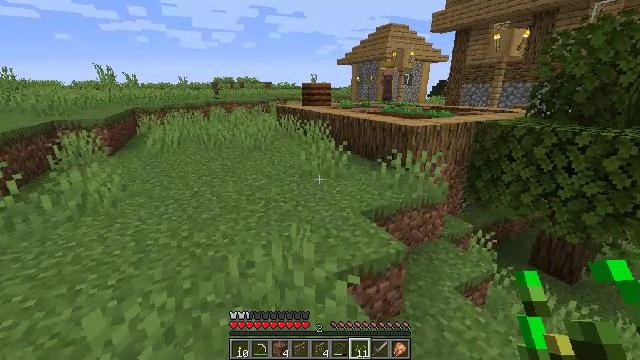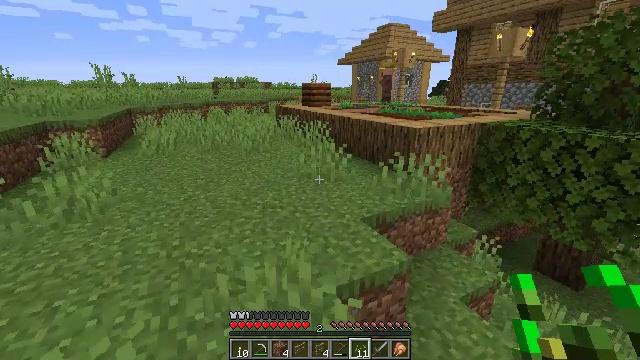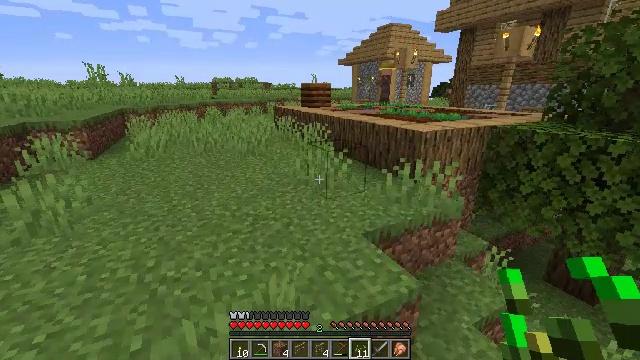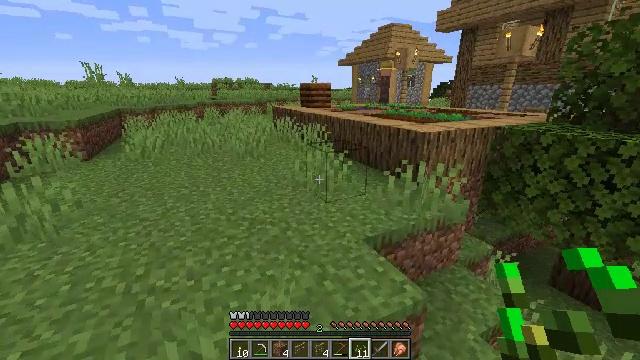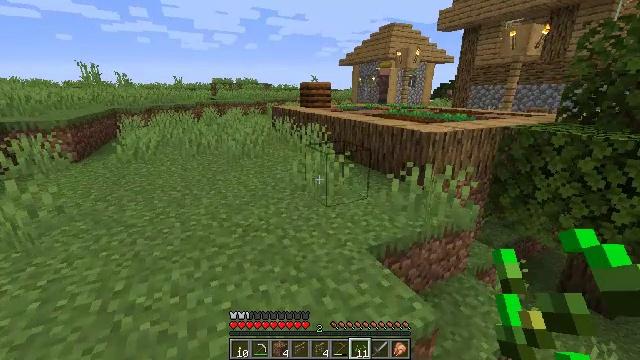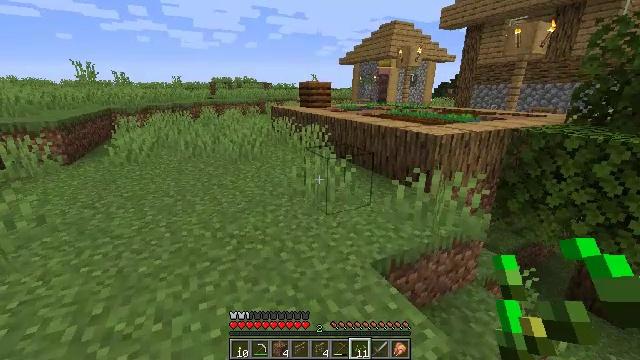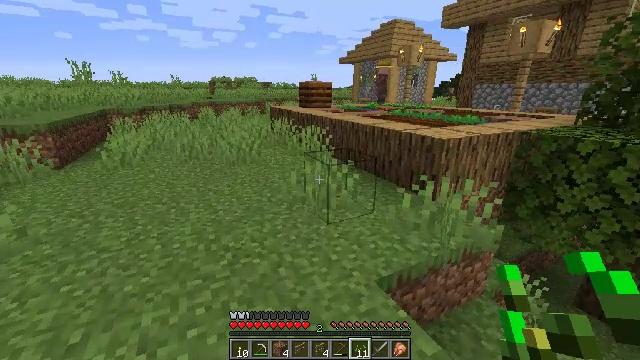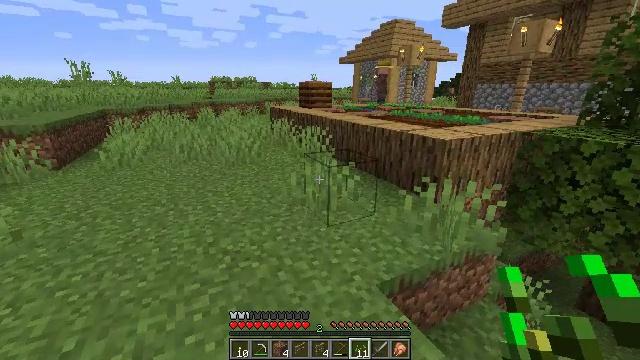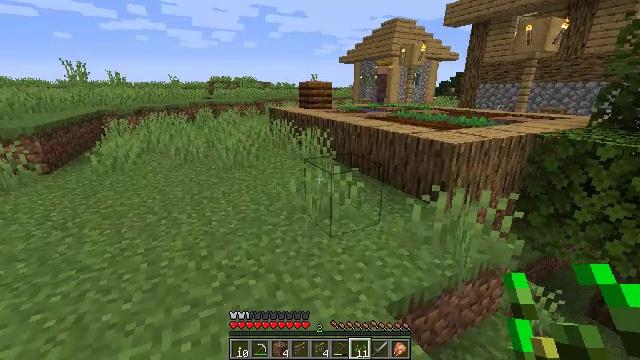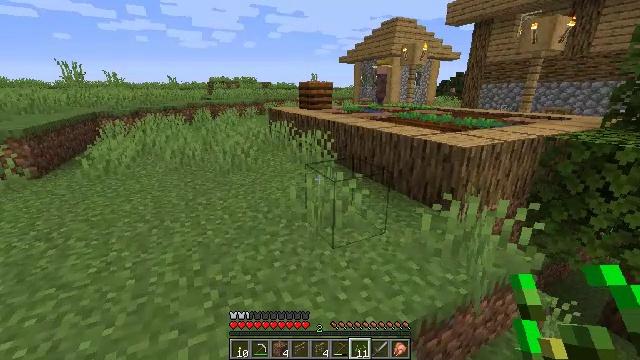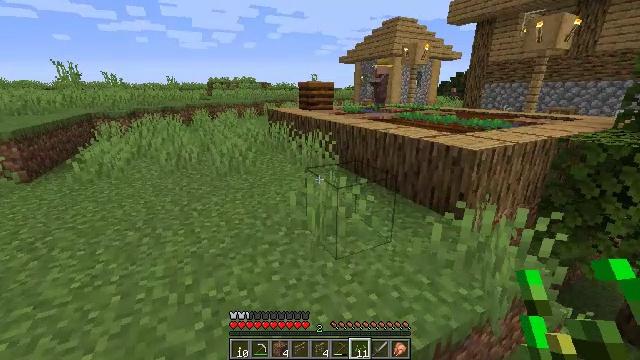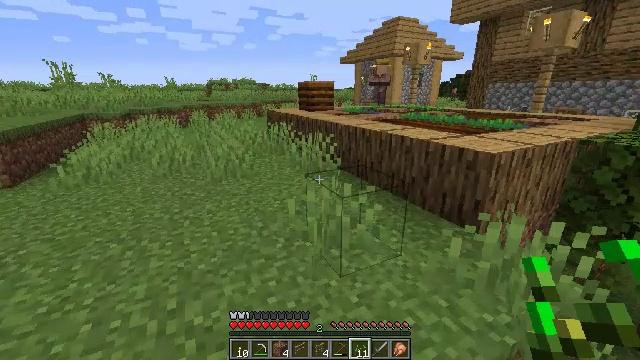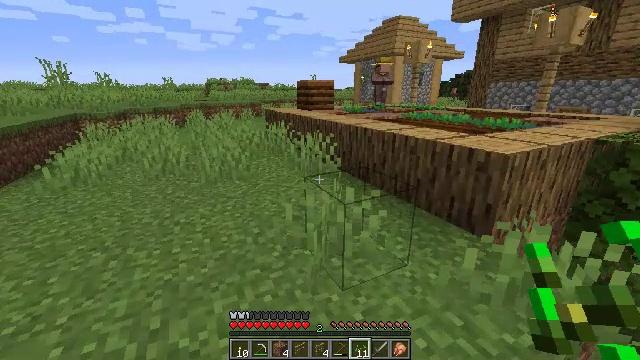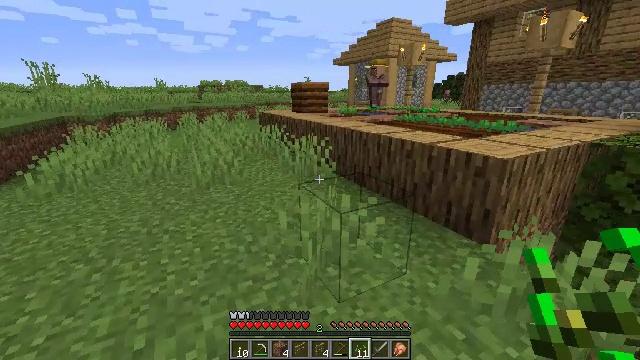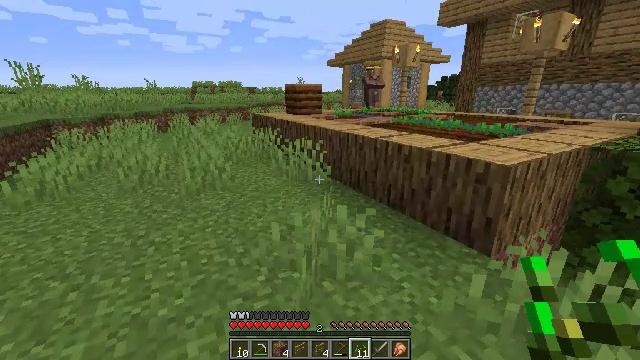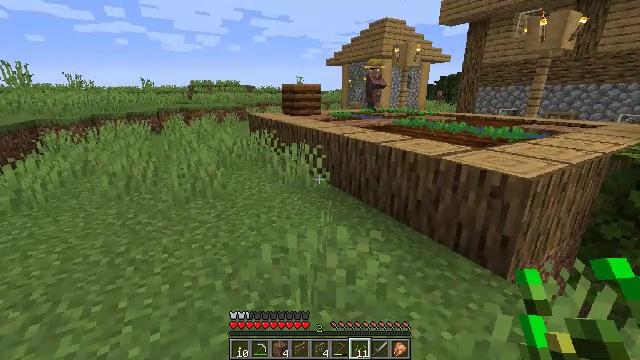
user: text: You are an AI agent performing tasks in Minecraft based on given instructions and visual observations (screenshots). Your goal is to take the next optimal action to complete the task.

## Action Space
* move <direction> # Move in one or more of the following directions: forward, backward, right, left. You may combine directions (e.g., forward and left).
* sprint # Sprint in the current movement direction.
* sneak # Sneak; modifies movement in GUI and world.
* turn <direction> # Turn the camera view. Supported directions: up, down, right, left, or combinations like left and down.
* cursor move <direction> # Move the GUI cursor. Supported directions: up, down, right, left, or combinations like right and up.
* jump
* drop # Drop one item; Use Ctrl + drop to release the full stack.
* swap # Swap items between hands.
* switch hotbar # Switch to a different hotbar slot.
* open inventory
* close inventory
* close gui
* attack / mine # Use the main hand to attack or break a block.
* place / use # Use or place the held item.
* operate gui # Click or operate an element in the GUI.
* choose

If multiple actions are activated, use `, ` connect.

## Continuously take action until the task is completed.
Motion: motion action
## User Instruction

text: Harvest carrots from the farmland.
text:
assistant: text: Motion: move forward
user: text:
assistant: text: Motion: move forward
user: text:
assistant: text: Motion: move forward
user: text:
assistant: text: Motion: move forward
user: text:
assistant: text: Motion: move forward
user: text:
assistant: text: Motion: move forward
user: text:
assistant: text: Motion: move forward
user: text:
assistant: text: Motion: move forward
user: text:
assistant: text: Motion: move forward
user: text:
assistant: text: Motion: move forward
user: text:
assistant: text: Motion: move forward
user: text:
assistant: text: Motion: move forward
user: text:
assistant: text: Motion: move forward, turn right
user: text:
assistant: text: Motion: move forward, turn right
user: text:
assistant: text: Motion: move forward
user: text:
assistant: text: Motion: move forward
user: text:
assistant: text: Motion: move forward
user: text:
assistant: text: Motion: move forward
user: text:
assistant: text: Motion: move forward
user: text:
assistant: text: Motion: move forward
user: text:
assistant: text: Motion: move forward
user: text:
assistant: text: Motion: move forward
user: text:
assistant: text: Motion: move forward
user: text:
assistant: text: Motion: move forward
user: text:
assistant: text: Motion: move forward
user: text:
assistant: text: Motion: move forward, turn right
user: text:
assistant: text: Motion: move forward, turn right
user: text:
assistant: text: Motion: move forward, turn right
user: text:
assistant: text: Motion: move forward
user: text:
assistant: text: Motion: move forward, turn right